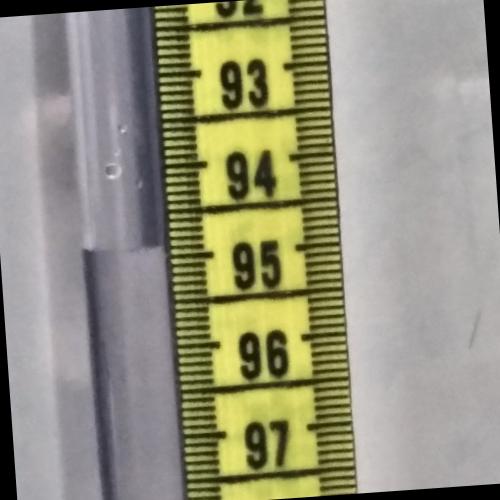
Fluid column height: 94.9 cm